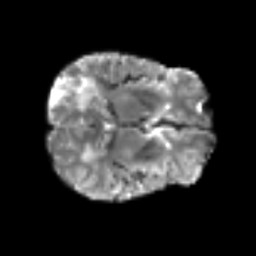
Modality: T2w
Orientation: axial
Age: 74
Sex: male
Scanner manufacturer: siemens
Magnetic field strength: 3 T
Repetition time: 6.1 s
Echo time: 0.101 s